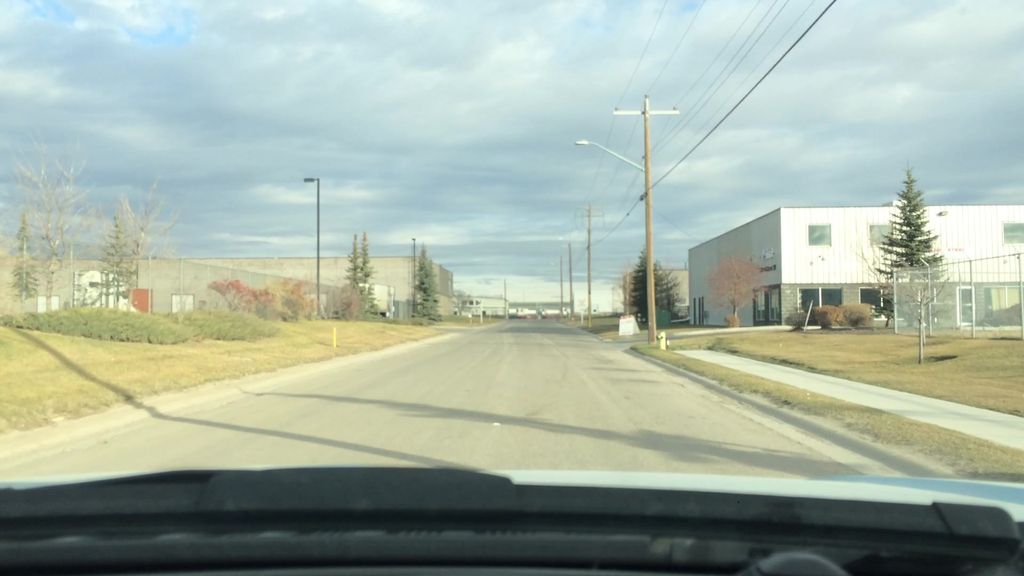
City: calgary